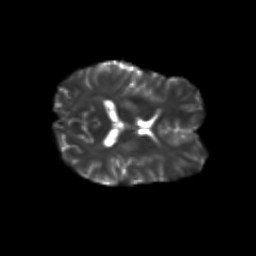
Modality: T2w
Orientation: axial
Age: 28
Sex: female
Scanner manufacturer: siemens
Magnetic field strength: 3 T
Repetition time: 3.5 s
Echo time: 0.125 s